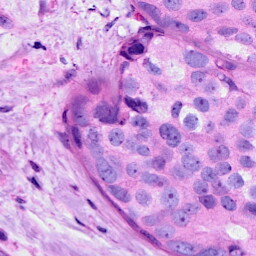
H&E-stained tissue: Breast